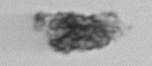
Label: detritus